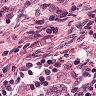
Metastatic tissue present: no